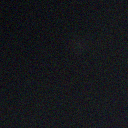
Screen state: off